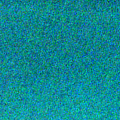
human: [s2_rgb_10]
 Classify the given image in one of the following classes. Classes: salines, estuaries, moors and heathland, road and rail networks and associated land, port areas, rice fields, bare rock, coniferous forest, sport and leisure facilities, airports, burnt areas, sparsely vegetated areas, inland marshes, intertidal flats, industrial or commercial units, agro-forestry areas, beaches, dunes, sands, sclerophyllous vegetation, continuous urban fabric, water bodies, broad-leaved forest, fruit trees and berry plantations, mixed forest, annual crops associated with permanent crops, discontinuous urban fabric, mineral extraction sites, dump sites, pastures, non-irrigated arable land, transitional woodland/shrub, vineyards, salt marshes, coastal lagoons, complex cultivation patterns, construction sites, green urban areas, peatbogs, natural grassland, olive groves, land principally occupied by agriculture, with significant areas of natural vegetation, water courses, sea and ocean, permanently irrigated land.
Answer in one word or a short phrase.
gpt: sea and ocean